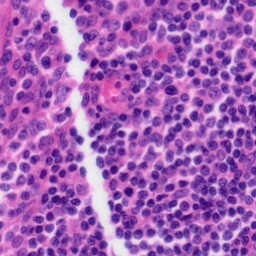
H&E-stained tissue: Tonsil